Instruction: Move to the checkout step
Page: cart
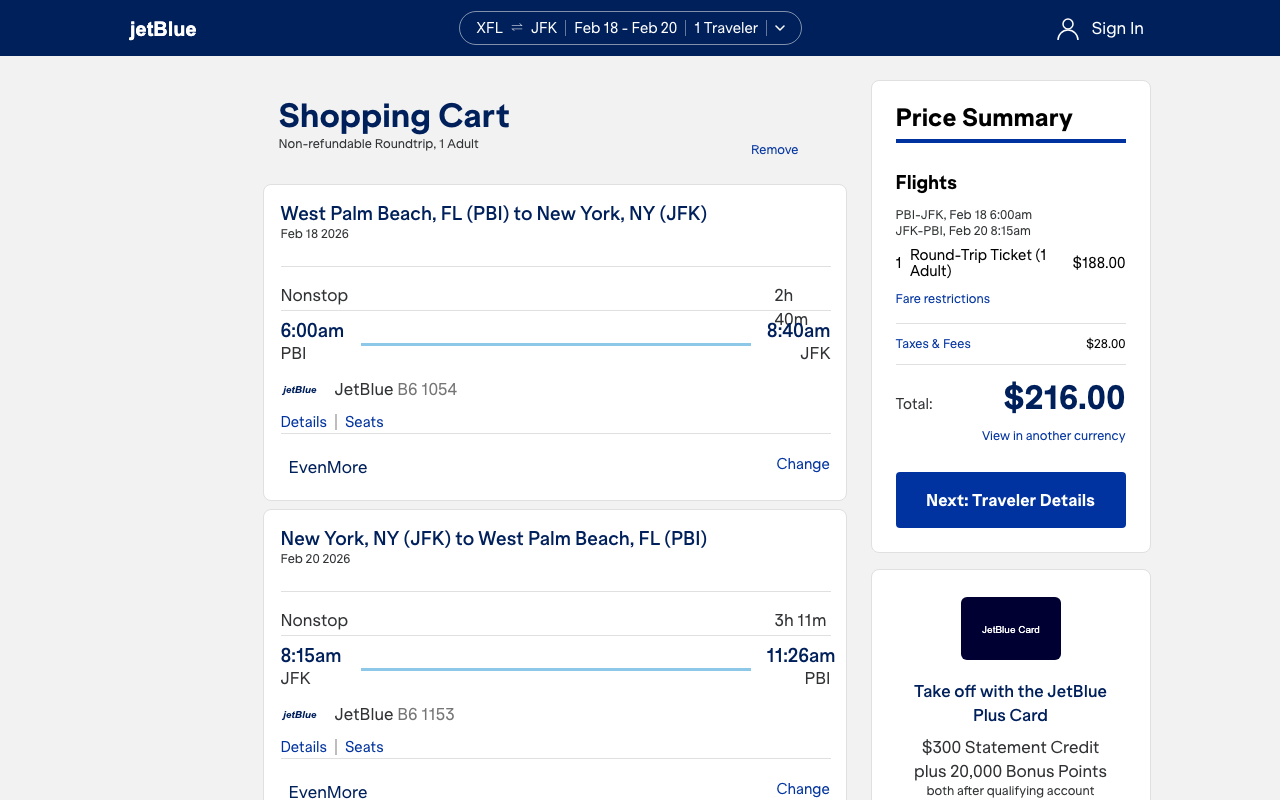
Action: click